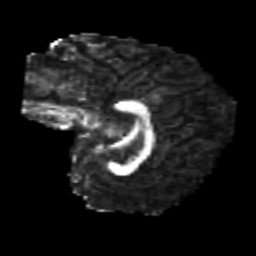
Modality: FA
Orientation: sagittal
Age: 22
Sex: female
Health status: healthy
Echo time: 0.074 s